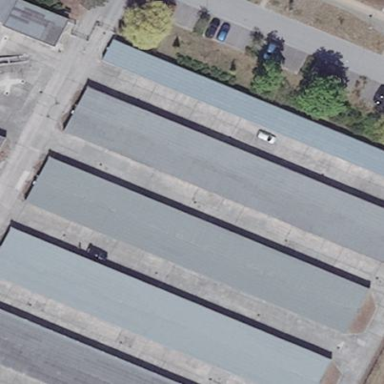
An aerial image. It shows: Group of garages.